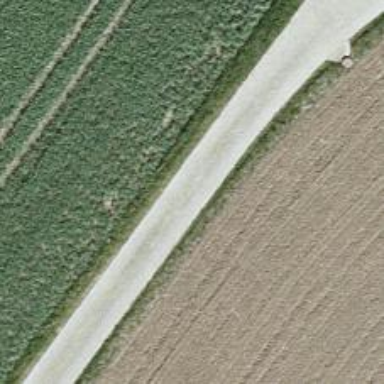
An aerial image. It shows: Service road with grade 1 tracktype.